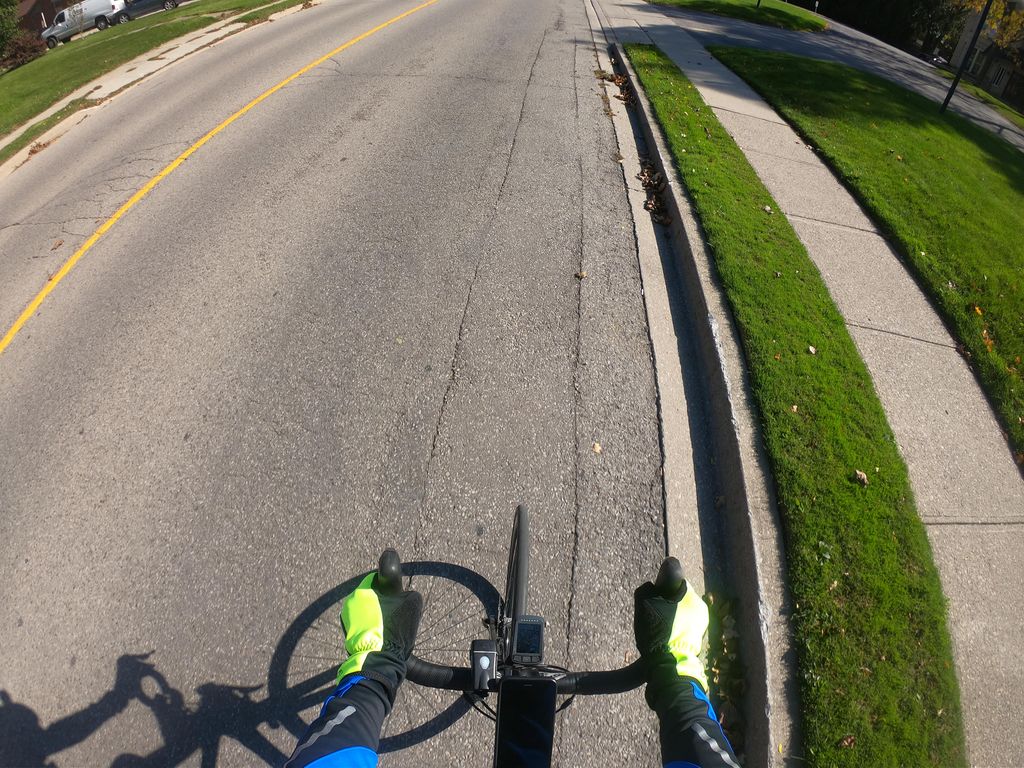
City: kitchener-waterloo